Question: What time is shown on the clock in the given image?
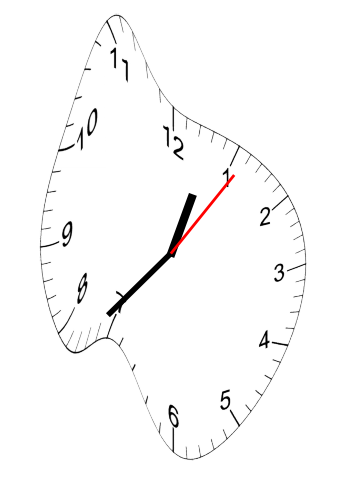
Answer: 12:37:06